Question: I have a problem with the header on my website. When I click the button to toggle the mobile menu on the it "works" but the content doesn't appear.
I tried it on <URL> and it worked:

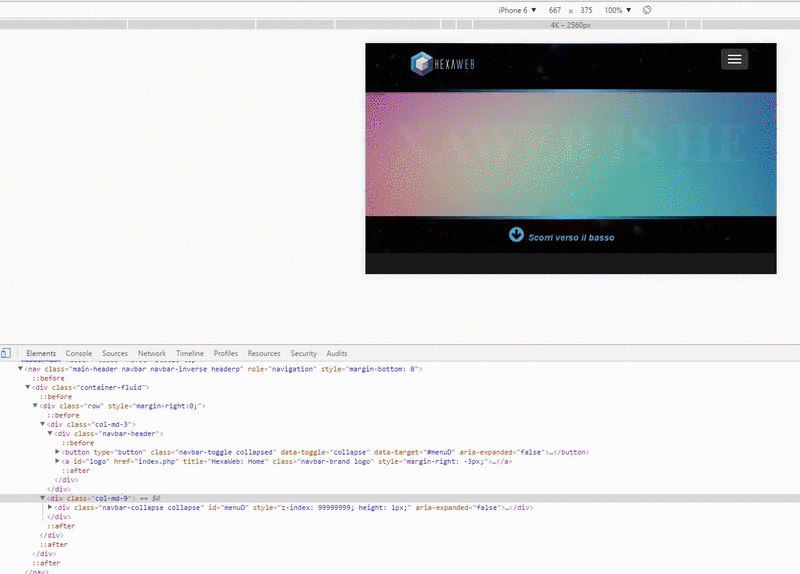
Answer: remove 'overflow: hidden' from '.headerp' or change to 'overflow: visible'
collapsed menu is inside '.headerp' that have fixed height and 'overflow: hidden'.
'''
@media (max-width: 768px)
.headerp {
height: 80px;
overflow: visible;
}
'''